Field crop: maize
Growth stage: 2
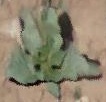
Species: datura